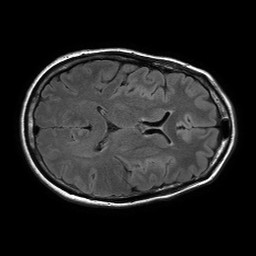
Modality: FLAIR
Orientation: axial
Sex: female
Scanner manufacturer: philips
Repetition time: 11 s
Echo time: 0.125 s